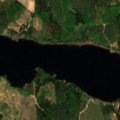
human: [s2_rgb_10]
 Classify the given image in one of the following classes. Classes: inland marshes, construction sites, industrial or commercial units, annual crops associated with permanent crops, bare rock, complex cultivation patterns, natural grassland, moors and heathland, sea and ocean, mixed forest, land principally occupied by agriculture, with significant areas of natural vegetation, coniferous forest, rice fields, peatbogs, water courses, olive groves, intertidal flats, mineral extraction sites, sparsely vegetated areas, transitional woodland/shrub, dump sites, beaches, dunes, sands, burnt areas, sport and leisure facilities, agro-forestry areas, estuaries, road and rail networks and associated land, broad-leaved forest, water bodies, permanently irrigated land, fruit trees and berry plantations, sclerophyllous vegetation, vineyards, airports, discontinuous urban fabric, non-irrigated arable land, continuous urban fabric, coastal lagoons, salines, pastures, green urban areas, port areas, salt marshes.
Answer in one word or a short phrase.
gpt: coniferous forest, mixed forest, water bodies